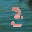
Label: 3